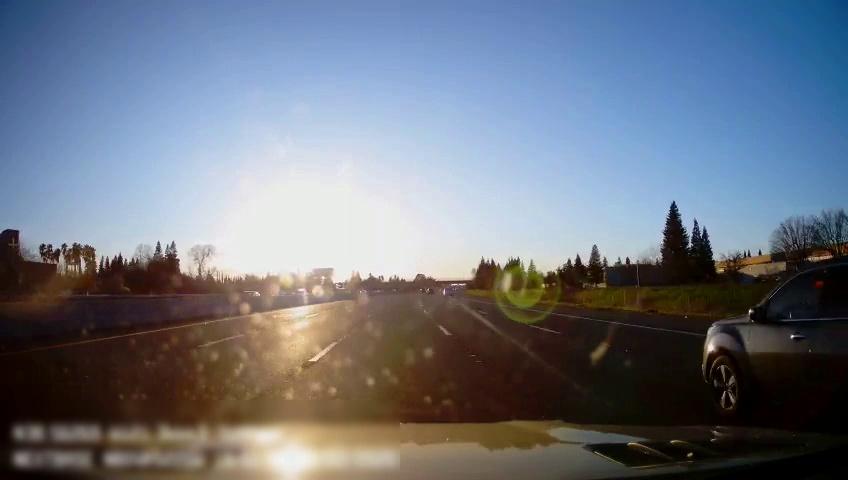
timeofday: Day
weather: Sunny
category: Drivable Space
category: Vehicles | Car
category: Vehicles | SUV
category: Vehicles | Truck
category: Vehicles | SUV
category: Lanes | Alternate Lane
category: Lanes | Alternate Lane
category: Lanes | Current Lane
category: Lanes | Current Lane
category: Lanes | Alternate Lane
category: Lanes | Alternate Lane